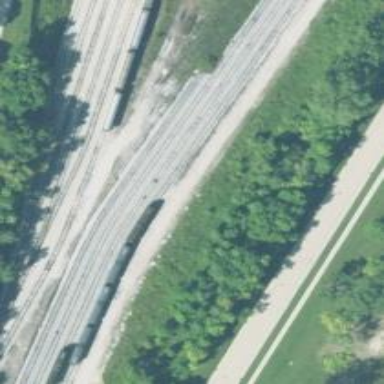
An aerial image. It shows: Railway yard used for servicing trains.